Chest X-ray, AP view. Patient: 55 years old, sex M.
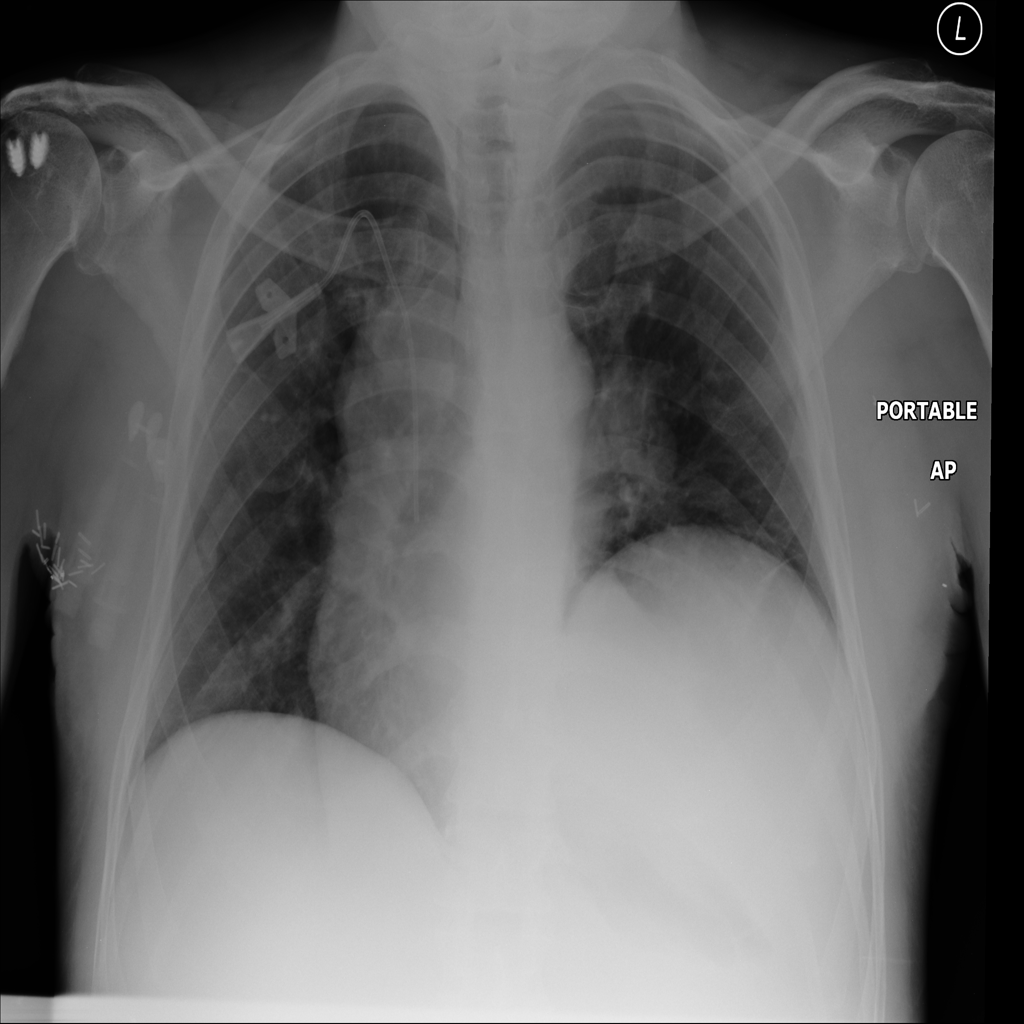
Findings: No Finding